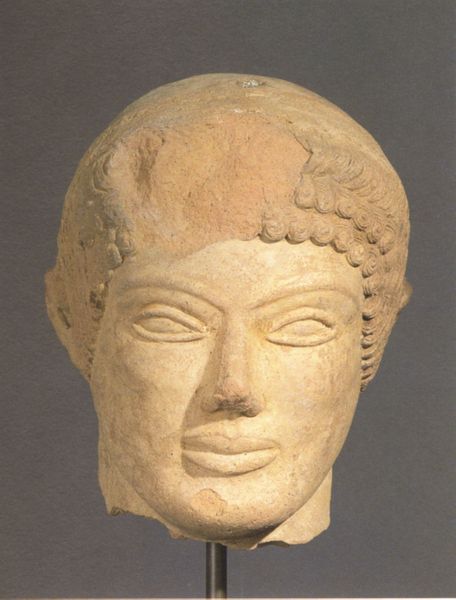
Titel: jugendlicher Kopf
Institution: Santa Barbara, Santa Barbara Museum of Art
Schlagwörter: kopf, frisur, haar, marmor, mund, nase, augen, gesicht, stein, bild, hals, locken, skulptur, statue, ton, detail, büste, foto, antike, antik, zerstört, zersört, römisch, defekt, rest, antike skulptur, geglättet